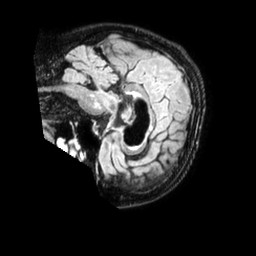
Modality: FLAIR
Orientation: sagittal
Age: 63
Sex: female
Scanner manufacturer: philips
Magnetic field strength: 1.5 T
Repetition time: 4.8 s
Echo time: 0.3376 s